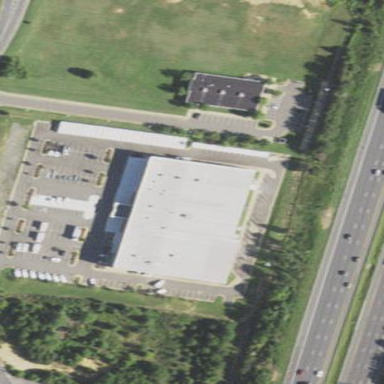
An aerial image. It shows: Building used for storage rental.